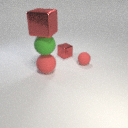
large red metal cube above large red rubber sphere